Field crop: maize
Growth stage: 2
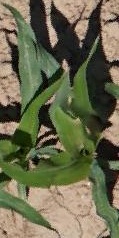
Species: maize